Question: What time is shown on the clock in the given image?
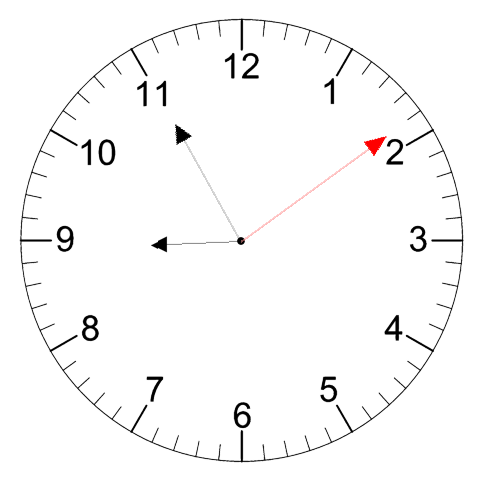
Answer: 08:55:09